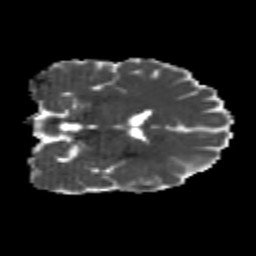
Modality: MD
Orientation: coronal
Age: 26
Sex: male
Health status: healthy
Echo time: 0.074 s